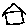
Label: house